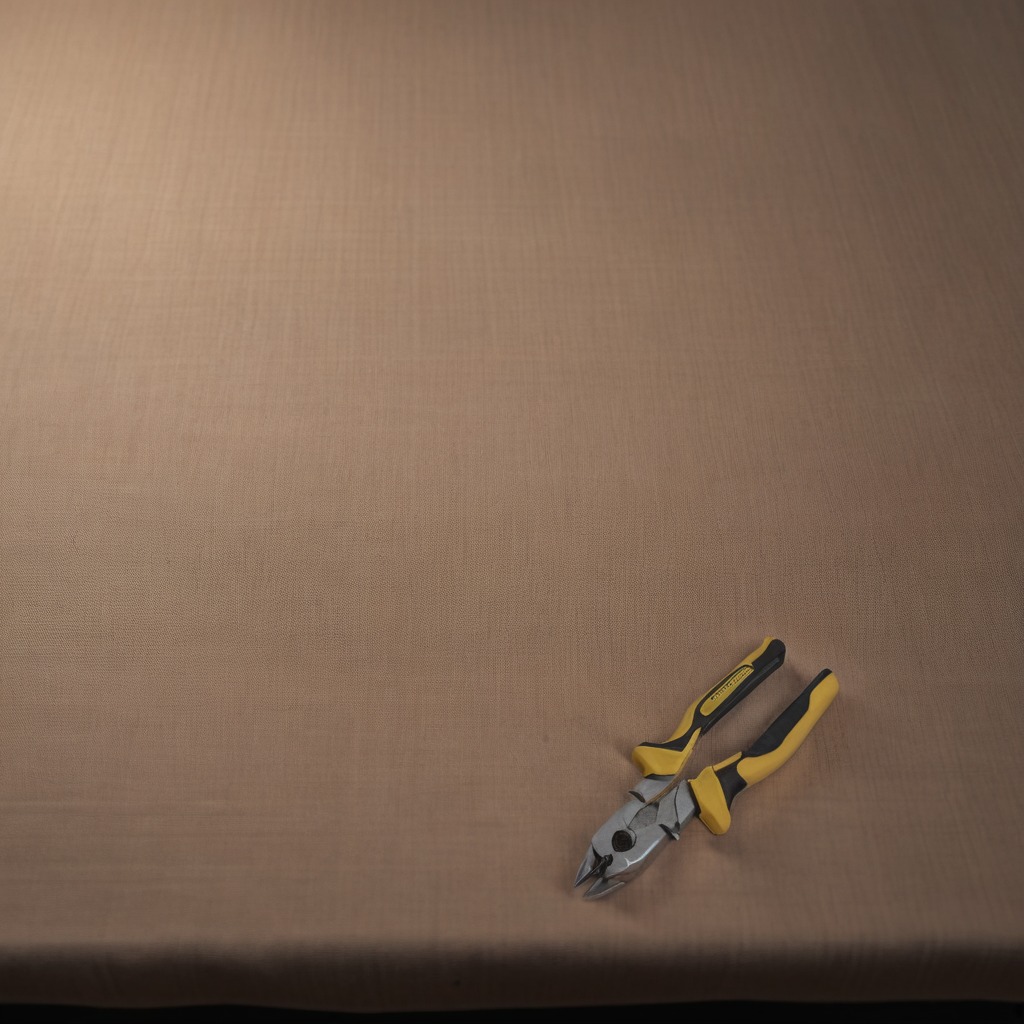
A plier lies on a wooden table inside a workshop at night with soft shadows beneath the cloth.